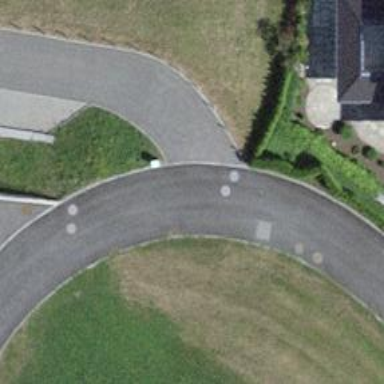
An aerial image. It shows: Residential road.